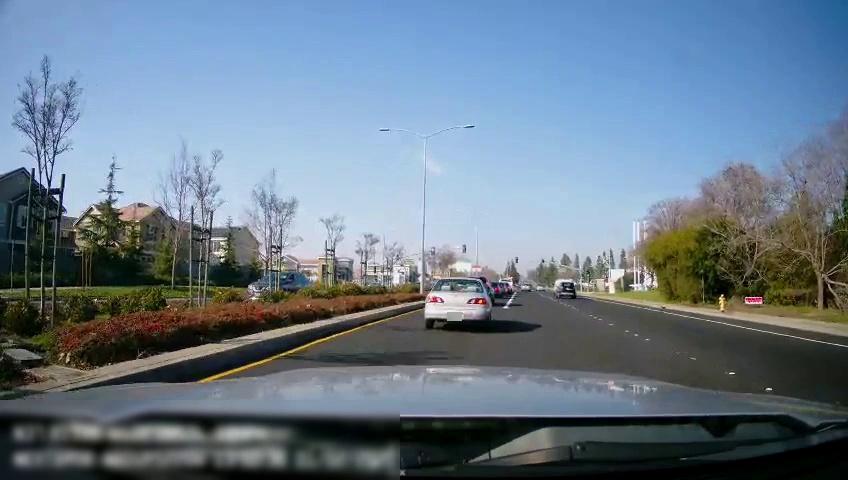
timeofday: Day
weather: Sunny
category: Drivable Space
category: Drivable Space
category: Vehicles | Van
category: Vehicles | SUV
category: Vehicles | Car
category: Vehicles | Car
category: Vehicles | Car
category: Vehicles | Car
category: Vehicles | SUV
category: Vehicles | Car
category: Vehicles | Car
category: Lanes | Current Lane
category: Lanes | Alternate Lane
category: Lanes | Current Lane
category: Lanes | Current Lane
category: Lanes | Opposite Lane